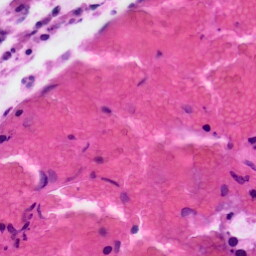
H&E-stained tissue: Colon